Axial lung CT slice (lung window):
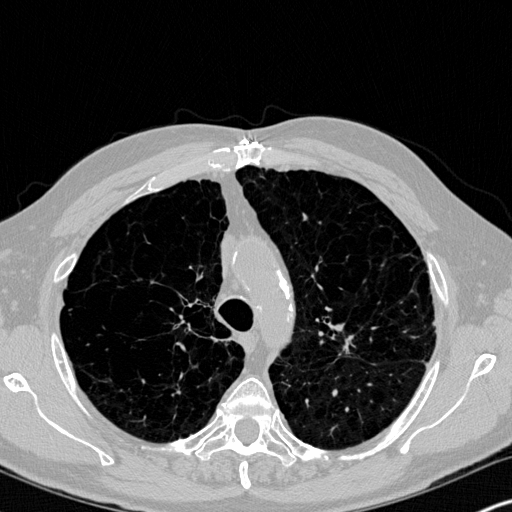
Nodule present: no